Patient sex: M
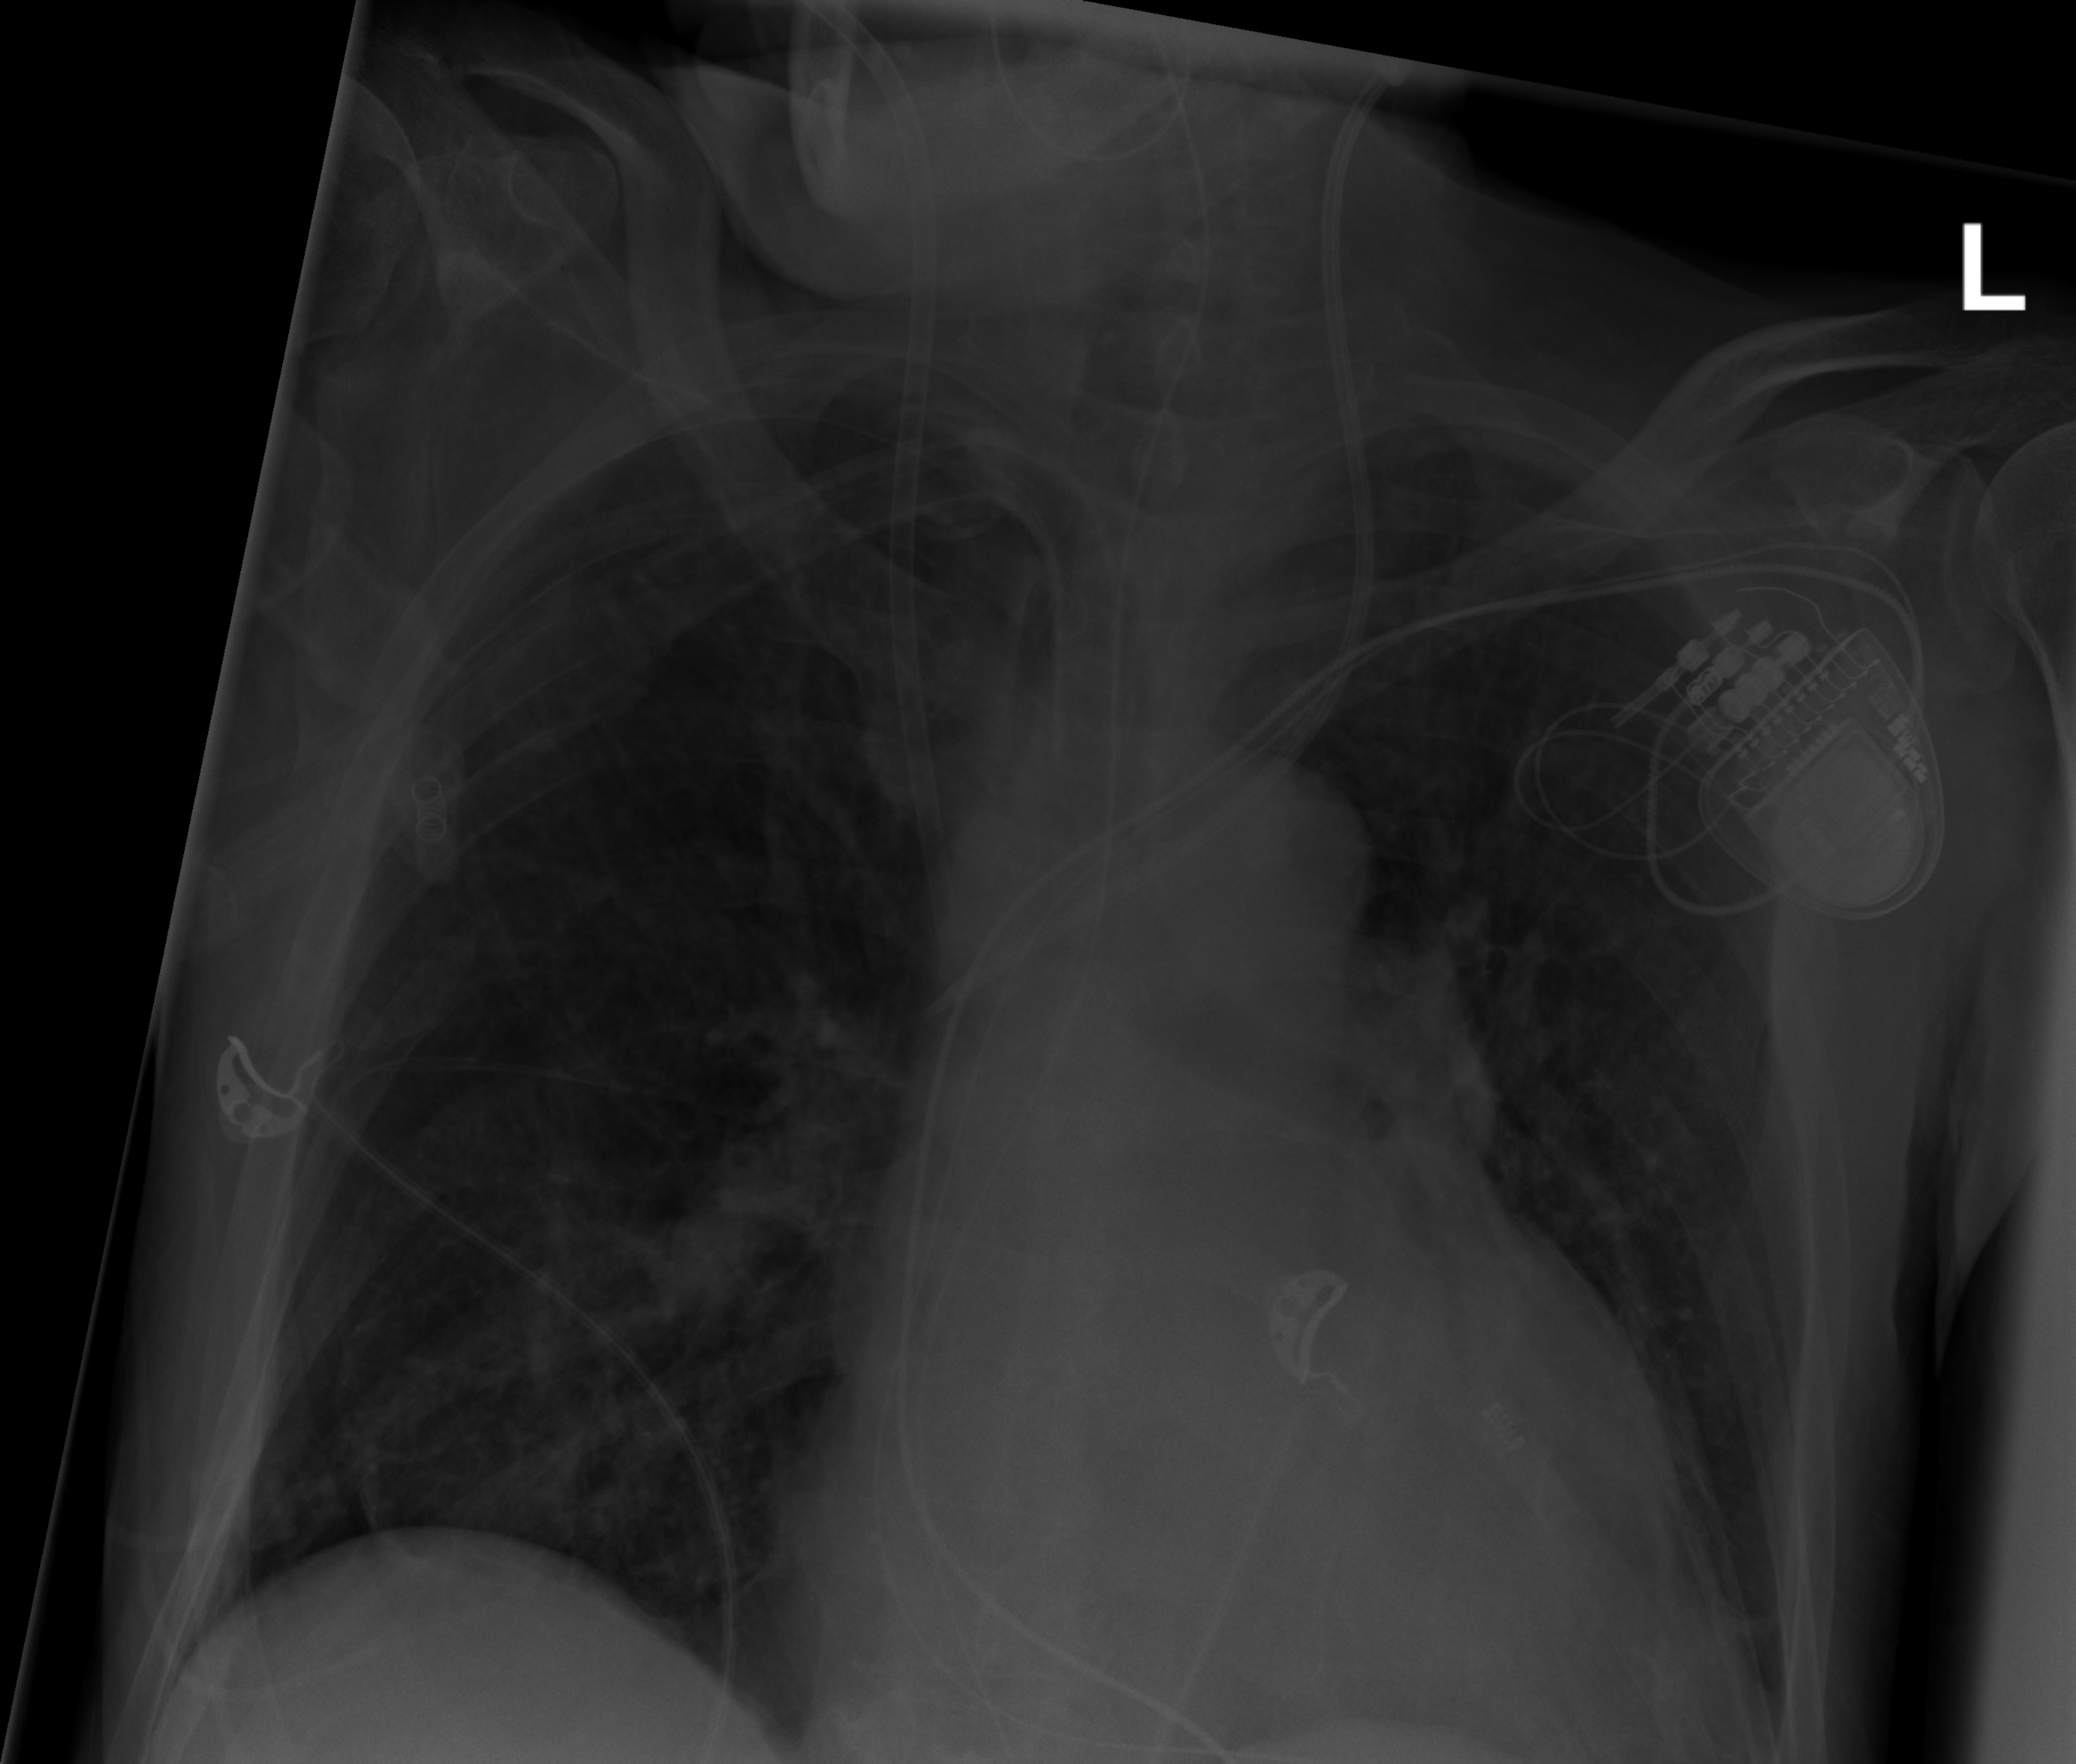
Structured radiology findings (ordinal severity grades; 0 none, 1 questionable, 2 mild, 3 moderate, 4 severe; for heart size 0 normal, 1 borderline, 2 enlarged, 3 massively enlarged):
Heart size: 2
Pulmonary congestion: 1
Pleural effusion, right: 0
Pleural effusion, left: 1
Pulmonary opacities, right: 2
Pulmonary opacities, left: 2
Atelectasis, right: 2
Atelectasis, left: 0